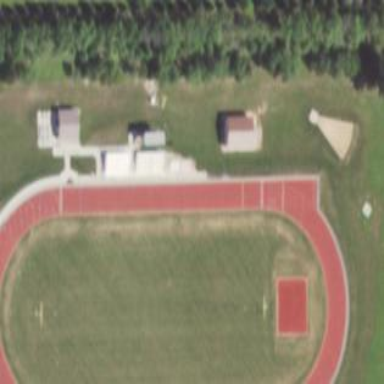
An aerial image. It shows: Track located within leisure land area.